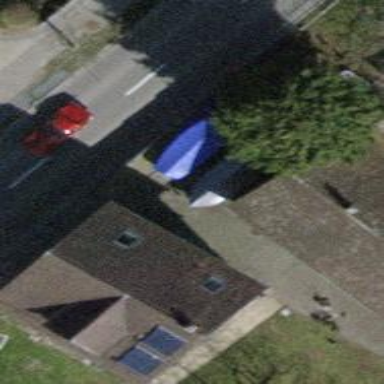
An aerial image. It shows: Detached building.